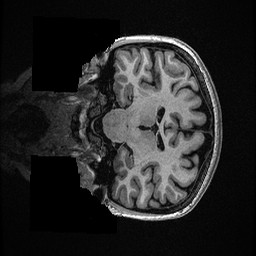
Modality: T1w
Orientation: coronal
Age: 23
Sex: female
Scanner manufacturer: ge
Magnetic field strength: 3 T
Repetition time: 0.006952 s
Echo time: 0.00292 s